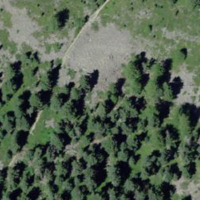
EUNIS habitat code: 31
Species observed at this site:
Lonicera caerulea